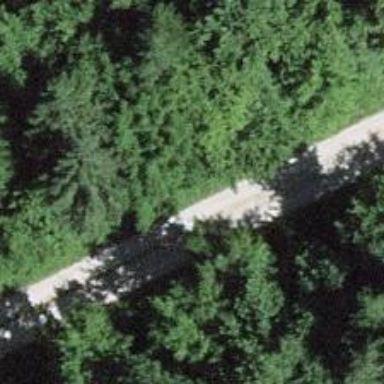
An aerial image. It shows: Gravel track of grade3 type.